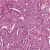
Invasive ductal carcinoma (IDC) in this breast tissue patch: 1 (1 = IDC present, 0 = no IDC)